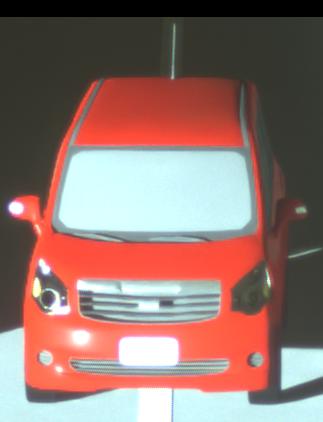
Make: Toyota
Model: Noah
Detailed model: Voxy R70G
Model produced from: 2007
Model produced until: 2013
Doors: 5
Color: red
Road condition: dry road
Daytime: night
Contrast: high contrast